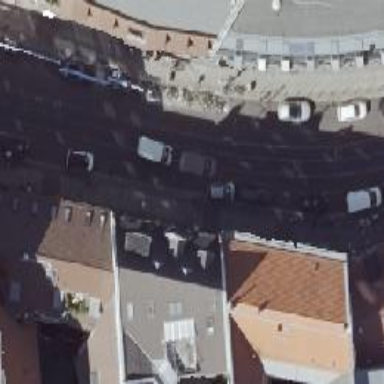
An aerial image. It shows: Parallel parking lane.